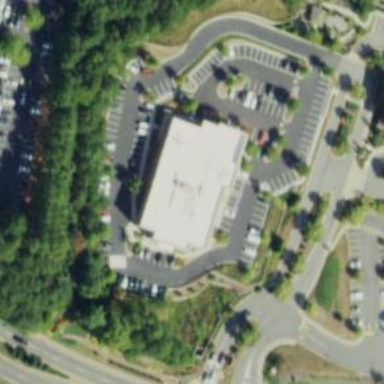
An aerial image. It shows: Commercial building.